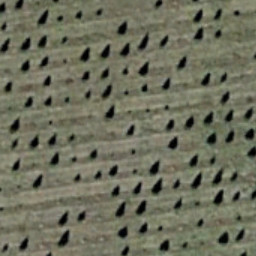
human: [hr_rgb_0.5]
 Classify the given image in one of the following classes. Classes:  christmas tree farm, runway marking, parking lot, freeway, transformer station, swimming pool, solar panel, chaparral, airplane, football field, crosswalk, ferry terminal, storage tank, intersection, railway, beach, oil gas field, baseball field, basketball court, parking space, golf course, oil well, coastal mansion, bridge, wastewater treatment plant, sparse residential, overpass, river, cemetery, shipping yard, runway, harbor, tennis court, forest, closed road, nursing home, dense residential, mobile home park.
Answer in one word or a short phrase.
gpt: christmas tree farm